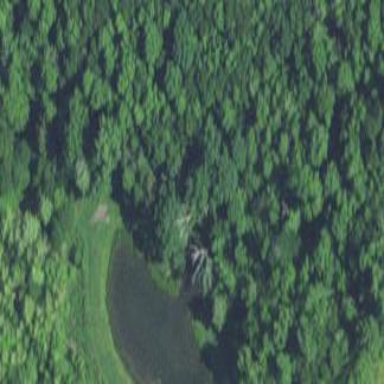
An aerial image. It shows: Peaceful pond surrounded by nature.